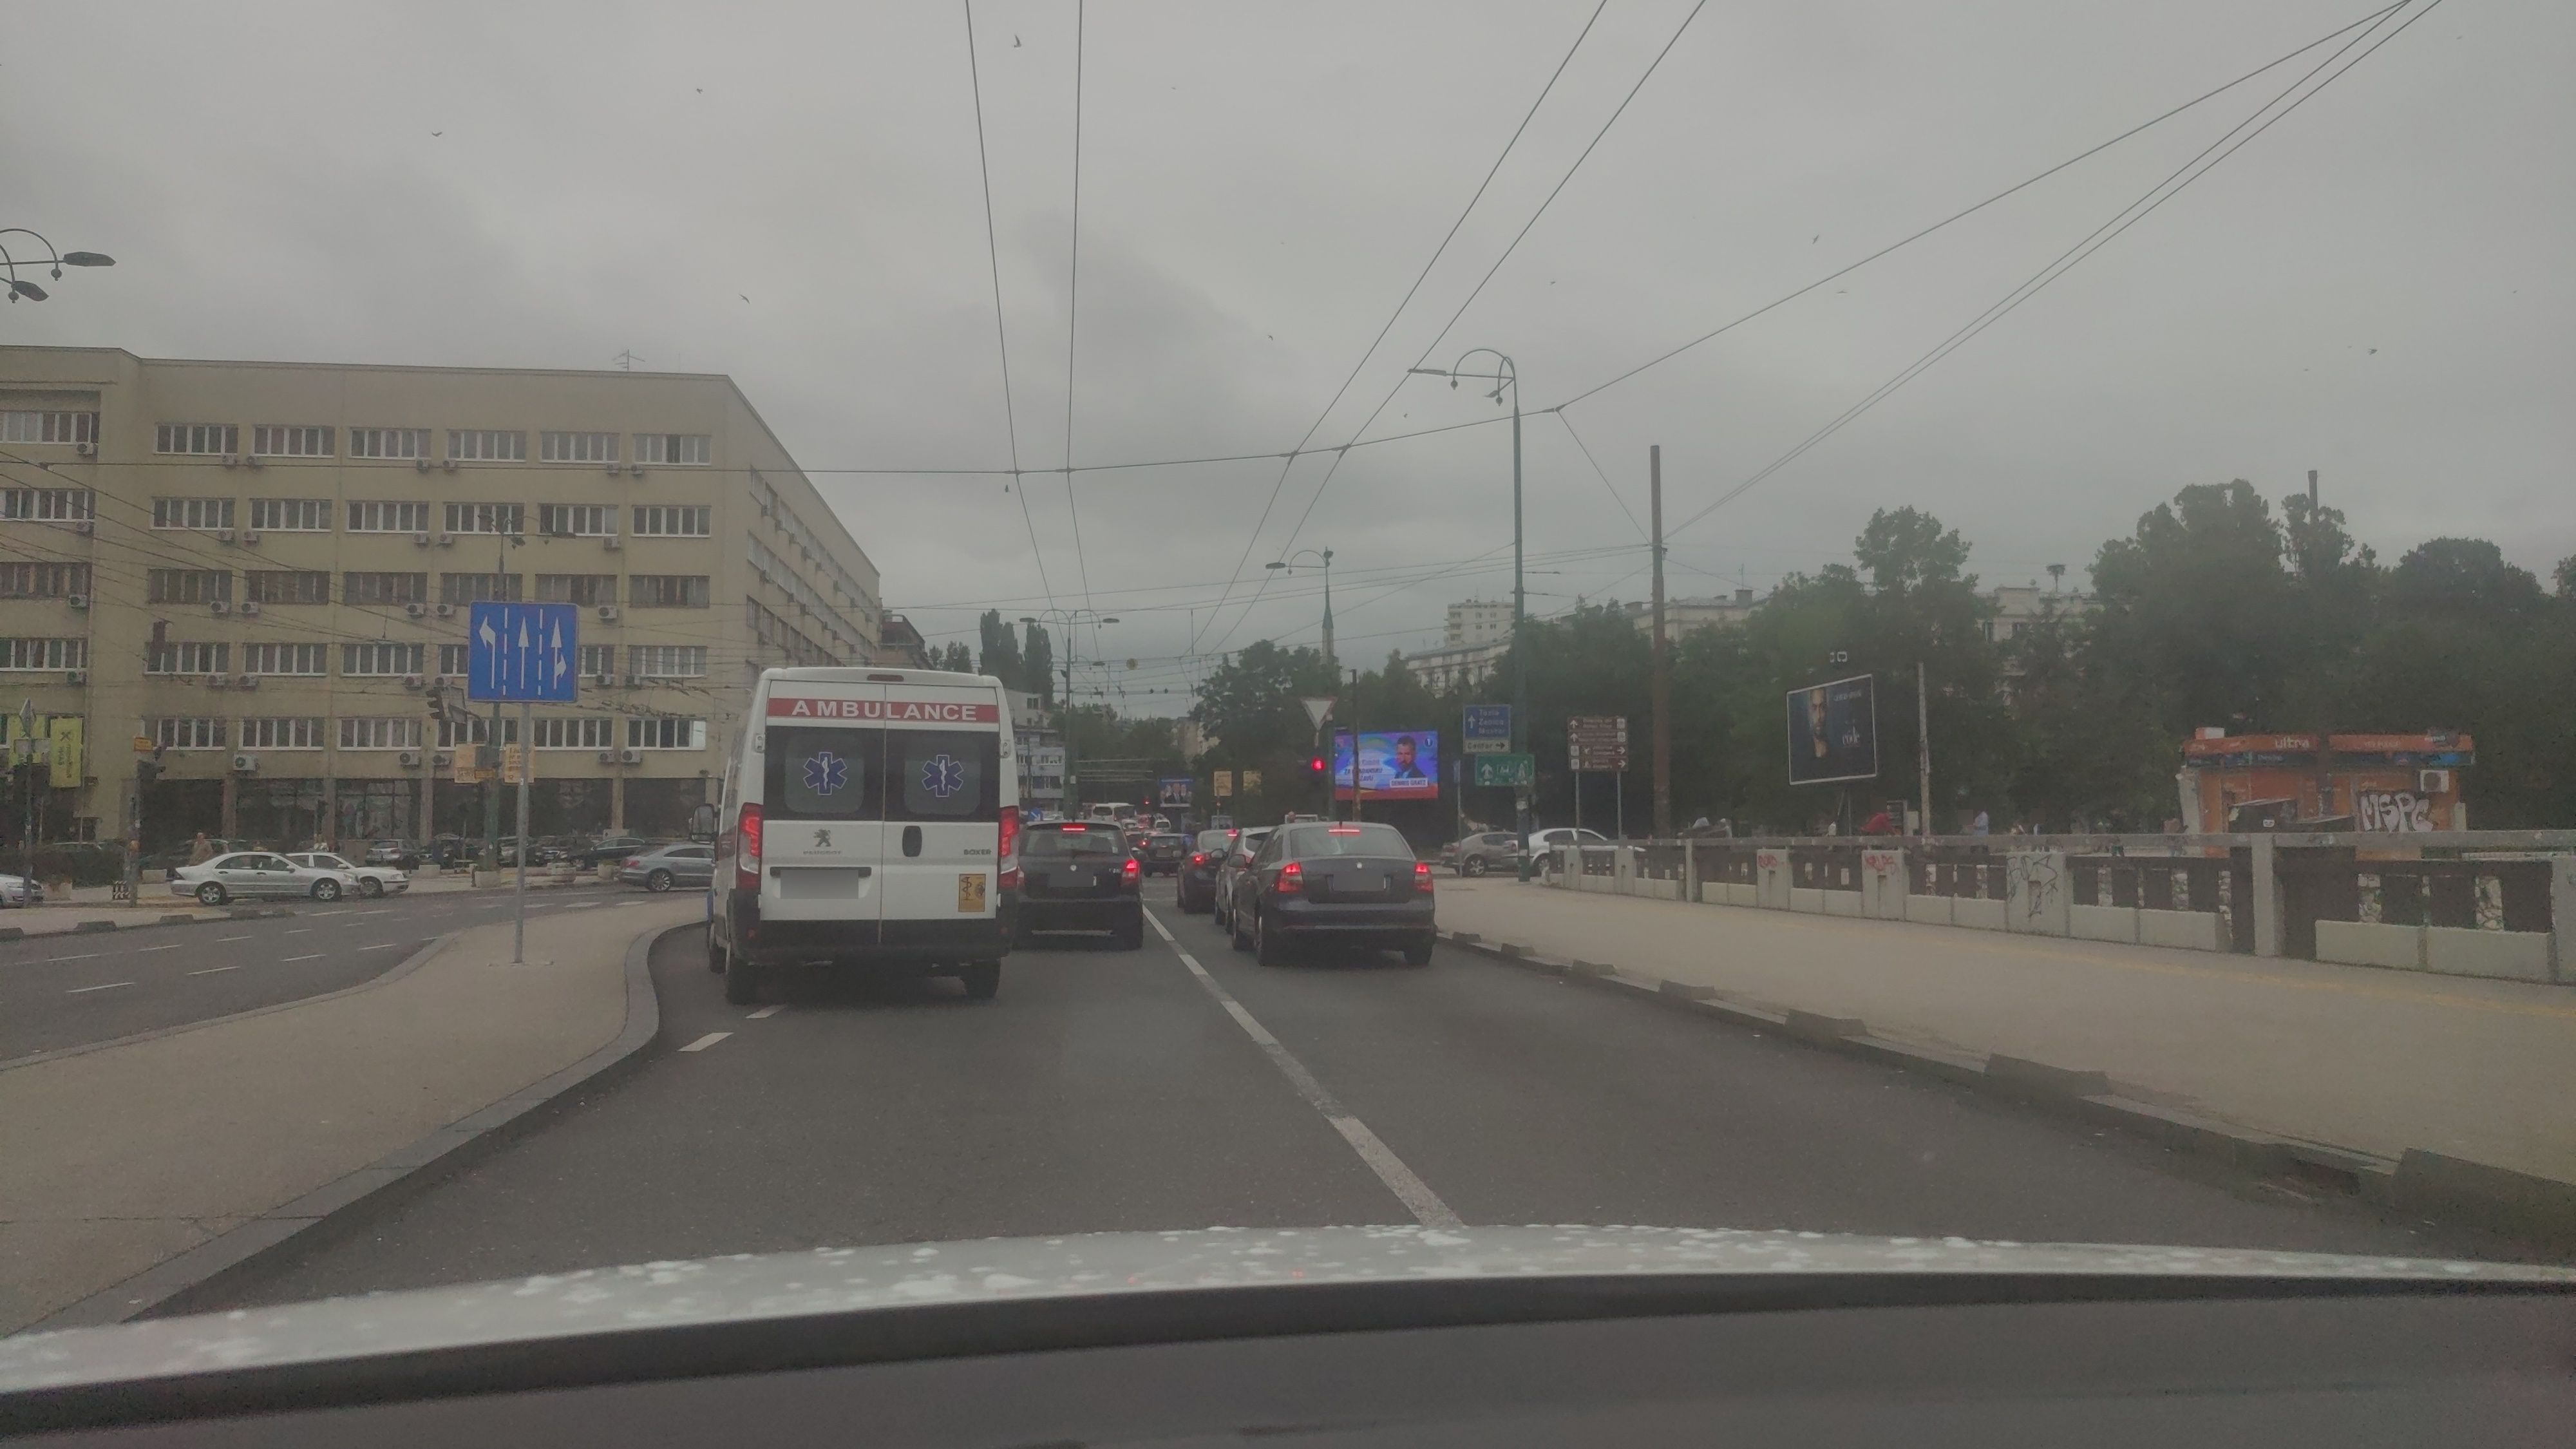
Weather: snowy
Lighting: day
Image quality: good
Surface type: driving surface
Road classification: secondary
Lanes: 3, 2
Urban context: urban centre
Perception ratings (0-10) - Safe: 6.46, Lively: 7.82, Beautiful: 2.58, Boring: 1.66, Depressing: 5.29, Wealthy: 3.22